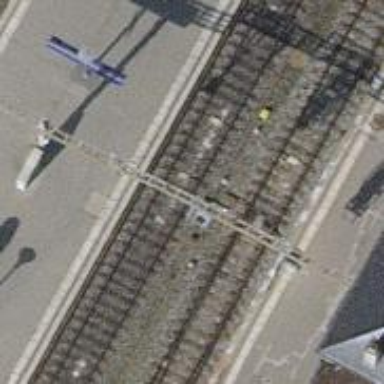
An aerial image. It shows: Railway signal.